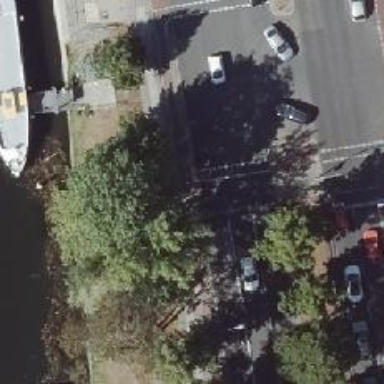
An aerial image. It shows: Sidewalk along the footway.